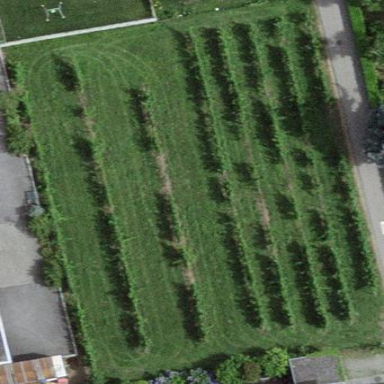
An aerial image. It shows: Vineyard with grape crops.